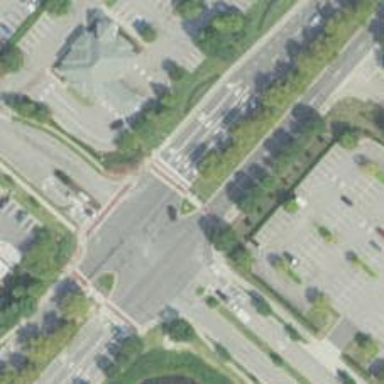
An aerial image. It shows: Asphalt footway with marked crossing and pedestrian island.